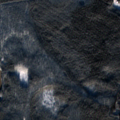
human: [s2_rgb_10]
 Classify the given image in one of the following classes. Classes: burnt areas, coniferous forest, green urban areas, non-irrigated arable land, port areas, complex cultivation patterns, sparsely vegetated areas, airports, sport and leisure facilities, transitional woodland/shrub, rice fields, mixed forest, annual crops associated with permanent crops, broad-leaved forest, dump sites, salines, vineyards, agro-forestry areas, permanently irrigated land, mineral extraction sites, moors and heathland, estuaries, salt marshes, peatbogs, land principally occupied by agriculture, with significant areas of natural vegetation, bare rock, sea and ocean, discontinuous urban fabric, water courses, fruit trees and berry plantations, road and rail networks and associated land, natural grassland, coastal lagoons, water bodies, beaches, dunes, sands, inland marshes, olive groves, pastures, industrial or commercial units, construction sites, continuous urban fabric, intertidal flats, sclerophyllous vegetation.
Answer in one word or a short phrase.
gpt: coniferous forest, mixed forest